Question: I'm using dotnet.highcharts to generate a chart.
If I do not set any label formatting on the y-axis labels, this is what is displayed.

This is good.
So 200M = 200,000,000
And it looks like this is done automatically.
If I wanted to put a $ in front of the value and I use:
'''
function() { return '$' + Highcharts.numberFormat(this.value, 0) ; }
'''
Then the label will now display $200,000,000.
How would i get the format to display it with the short form with the dollar sign like $200M ?
thanks.
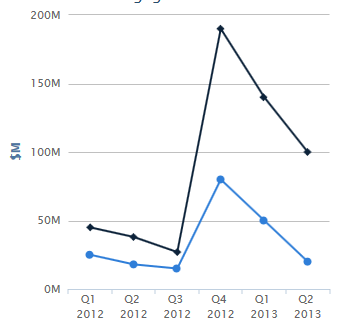
Answer: Unfortunately in this case, you have to either take the pre formatted label, or rebuild the level of abbreviation you want in the formatter yourself.
In this case, you could something like
'''
yAxis: {
labels: {
formatter: function() {
return '$'+this.value / <PHONE> + 'M';
}
}
},
'''